Question: '''
variableName = driver.findElement(By.XPath(".//*[@id='T_F2']/fieldset/div[1]/div/div[4]/span[2]"))
'''
Running the above always seems to lead to the error:

Why is this? I always see other people using findElement By XPath. If it helps, I generated about half of my code using Selenium's 'record' feature. I then converted the code into 'VBA/Webdriver' before pasting it into Excel to use as a Macro.
What exactly is wrong with my code? I have used findElement a number of times before, so I'd have to guess that the problem is with the 'By.XPath' part of my code... Is there any way around this?
Edit: Even 'variableName = driver.findElementsByXPath(".//*[@id='T_F2']/fieldset/div[1]/div/div[4]/span[2]")' leads to the error 'Invalid procedure call or argument' even though it looks fine to me.
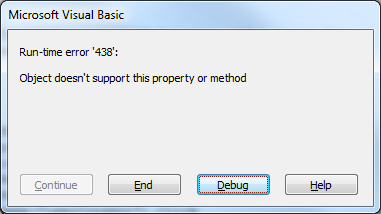
Answer: Try:
'''
variableName = driver.findElementByXPath("//div[@id='T_F2']/fieldset/div[1]/div/div[4]/span[2]")
'''
Notice that I removed the '.' in the beginning of the xPath and replaced '*' with 'div'. Also, you're missing something at the end. You are just declaring the path here and not really getting a value.
EDIT: Referring to just the xPath is not usually enough. Do you want to perform an action on it, get the text inside, the tagname, etc.?
EDIT2: Testing to get the '.Text' attribute returns a "findElement By XPath not supported in Selenium VBA?" message.